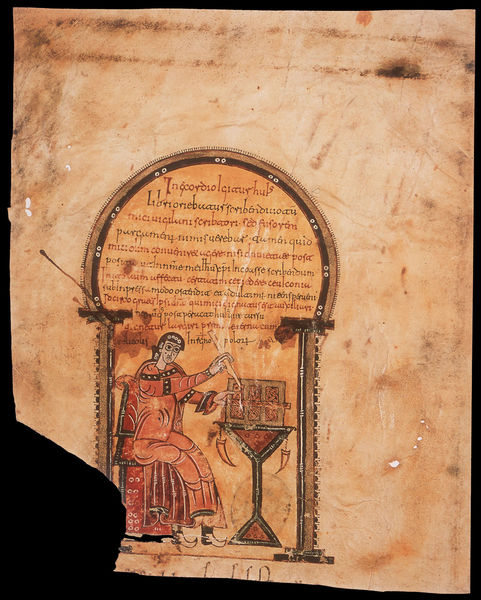
Titel: Codex Albeldense
Institution: (bei) Madrid, Biblioteca Real Monasterio de San Lorenzo de El Escorial, Patrimonio Nacional
Schlagwörter: feder, hand, mann, schwarz, stuhl, säulen, tisch, zeichnung, rot, mensch, rahmen, tod, kirche, gewand, kelch, sitzend, schrift, schreibtisch, bogen, buch, stich, seite, text, altar, pult, buchseite, seiten, christus, kreuzabnahme, schreiben, griechisch, mittelalter, priester, mönch, hörner, jünger, heilig, ikone, umhnag, latein, schreibend, buchmalerei, chronik, eingerissen, manuskript